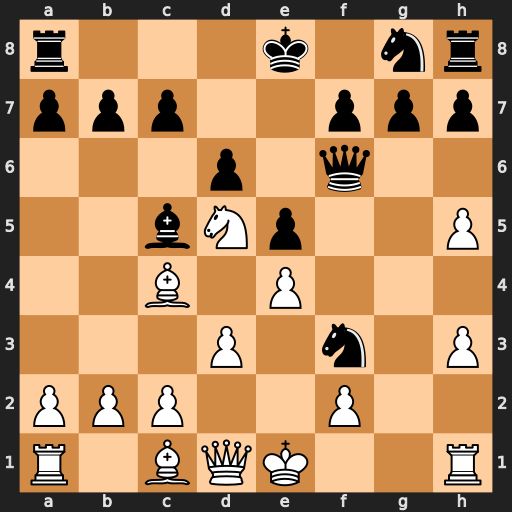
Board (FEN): r3k1nr/ppp2ppp/3p1q2/2bNp2P/2B1P3/3P1n1P/PPP2P2/R1BQK2R
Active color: w
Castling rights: KQkq
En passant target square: -
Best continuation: Kf1 Nd2+ Qxd2